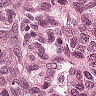
Metastatic tissue present: yes